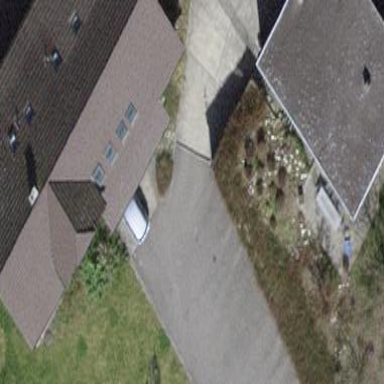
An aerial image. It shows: Simple and straightforward house.